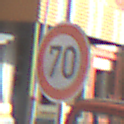
Verkehrszeichen: Geschwindigkeit70
Umgebung: Outdoor, Special
Tageszeit: MorningAfternoon
Wetter: PartlyCloudy
Licht: Natural
Jahreszeit: NotSpecified
Kontrast: HighContrast